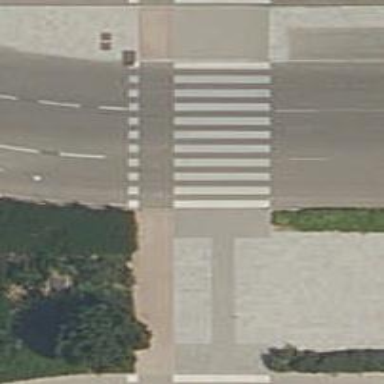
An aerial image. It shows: Uncontrolled crossing on the road.